Question:
Using CSS, I'm looking to create something like this. I want the signature to align with the bottom of the other boxes as shown in the picture. However, either box should be able to have more content than the other and the signature should align with the lowest of the two. In other words, if a post and signature are really short but awards are really long, there should be blank space in between the post text and the signature to align it with the bottom of the author/award box. However, if the post box is longer, the author/award box will scale accordingly, but the signature will just sit below the post text with little to no blank space.
I've tried using absolute positioning with a 0 bottom margin on the signature, but it overlaps the post text. I've tried vertical-align, but that doesn't work either. There's two things I haven't tried because I have no idea how to do them: 1) using absolute positioning on the signature, but creating a blank element of the same size that remains in the document flow to emulate the signature remaining in the document flow. This could potentially cause other problems since I haven't been able to see what it'd look like. 2) Using simple blank space in the document flow beneath the post text enough to push the signature down to the bottom of the author/award box (or 0 height, if the post text is longer than the awards).
Does anybody have any ideas?
Here's what I have now
'''
<div class="tborder {$altbg}" style="{$post_extra_style} {$post_visibility} width: auto;" id="post_{$post['pid']}">
<div style="overflow:hidden; border-collapse: collapse; position: relative;">
<div class="post_left" style="width: 19%;">
<div class="post_user" style="text-align: center; font-size: 1.25em; min-height:50px">
<span style="vertical-align: middle;"><strong>{$post['profilelink']}</strong></span>
</div>
<div class="post_userbit" style="width: 100%; text-align: center; margin: 0 auto;">
<div style="width: 100%; text-align: center; margin: 0 auto; >{$post['useravatar']}<br />
{$post['groupimage']}
</div>
<div style="width: 100%; text-align: center; margin: 0 auto; padding-top: 0.5em; padding-bottom: 0.5em;"><strong>
<span class="medtext">
{$post['userstars']}
{$post['usertitle']}<br />
{$post['user_details']}
</strong>
</div>
<div class="post_awards" style="width: 189px; margin: 0 auto;">
{$post['myawards']}<br />
</div>
</span>
</div>
</div>
<div class="post_right" style="width: 78%; align: right; height: 100%;">
<div class="post_meta" style="min-height:50px">
<span class="smalltext">{$post['postdate']} {$post['posttime']}</span>
{$post['posturl']}
</div>
<div id="pid_{$post['pid']}" class="post_body;">
{$post['message']}
</div>
<table align="left" width="78%" border="0" cellpadding="0" cellspacing="0" class="postbit_signature" style="bottom: 0;">
<tr valign="bottom">
<td align="left">{$post['attachments']}{$post['signature']}</td>
</tr>
</table>
</div>
</div>
<div style="clear: both"></div>
<table width="100%" border="0" cellpadding="0" cellspacing="0" class="postbit_buttons">
<tr valign="bottom">
<td align="left"><span class="smalltext">{$post['button_email']}{$post['button_pm']}{$post['button_www']}{$post['button_find']}{$post['button_rep']}</span></td>
<td align="right">{$post['button_tyl']}{$post['button_edit']}{$post['button_quickdelete']}{$post['button_multiquote']}{$post['button_warn']}{$post['button_reply_pm']}{$post['button_replyall_pm']}{$post['button_report']}{$post['button_forward_pm']}{$post['button_delete_pm']}{$post['button_quote']}
</td>
</tr>
</table>
</div>
'''
And here's what it's doing: <URL>
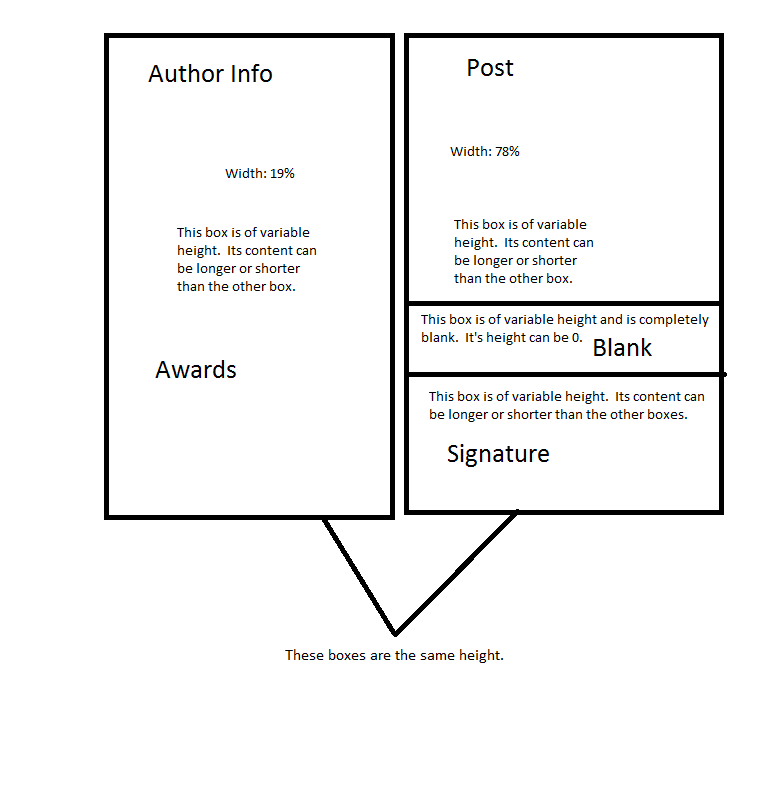
Answer: '''
PLEASE TRY THIS...
<!-- CSS -->
*{box-sizing:border-box;}
#table{display:table;width:100%;}
#table ul{display:table-row;}
#table ul li{display:table-cell;width:20%;border:2px solid #ccc;padding:10px;}
#table ul li+li{width:80%;position:relative;}
#signature{position:absolute;left:10px;bottom:10px;} /* left and bottom should be equal to left and bottom padding of parent element for proper alignment */
#dummy-signature{visibility:hidden;margin:15px;}
<!-- HTML -->
<div id="table">
<ul>
<li>
Lorem Ipsum is simply dummy text of the printing and typesetting industry.
</li>
<li>
Lorem Ipsum is simply dummy text of the printing and typesetting industry. Lorem Ipsum has been the industry's standard dummy text ever since the 1500s, when an unknown printer took a galley of type and scrambled it to make a type specimen book. Lorem Ipsum has been the industry's standard dummy text ever since the 1500s, when an unknown printer took a galley of type and scrambled it to make a type specimen book.
<div id="signature">Signature</div>
<div id="dummy-signature">Signatureeee</div>
</li>
</ul>
</div>
'''